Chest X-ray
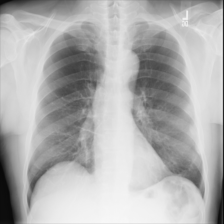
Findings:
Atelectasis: negative
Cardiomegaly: negative
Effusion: negative
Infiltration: negative
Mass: negative
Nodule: negative
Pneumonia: negative
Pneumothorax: negative
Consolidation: negative
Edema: negative
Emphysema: negative
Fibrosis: negative
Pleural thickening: negative
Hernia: negative